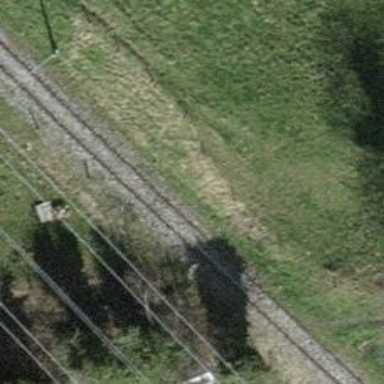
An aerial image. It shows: Railway crossing.